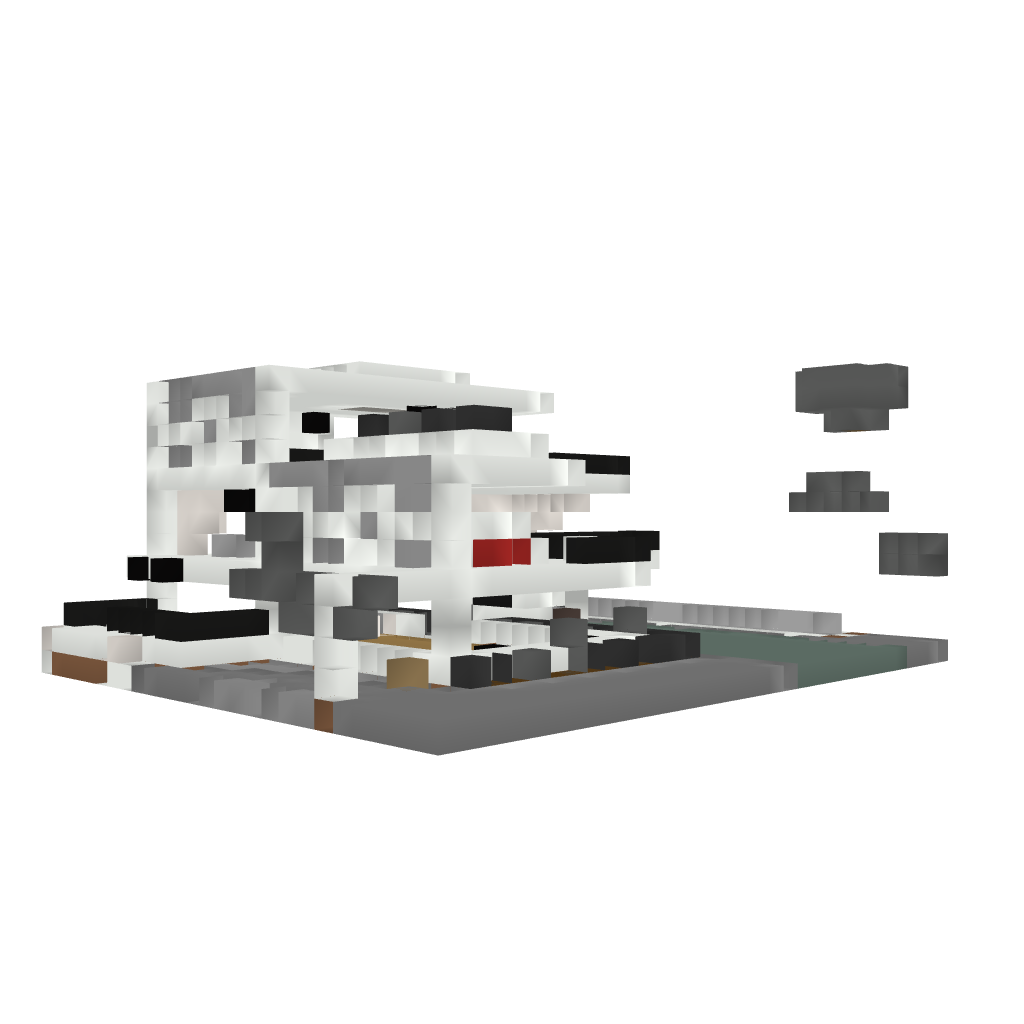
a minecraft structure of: Modern house